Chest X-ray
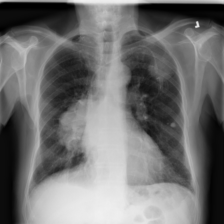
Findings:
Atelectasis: negative
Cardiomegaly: negative
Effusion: positive
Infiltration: negative
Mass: negative
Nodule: negative
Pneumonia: negative
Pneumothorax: negative
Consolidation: negative
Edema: negative
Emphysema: positive
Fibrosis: negative
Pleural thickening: negative
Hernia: negative